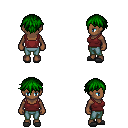
a pixel art fantasy rpg character, female body template, human, dark skin, maroon pirate shirt, teal pants, green short bangs hairstyle, gray slippers, four views (front, back, left, right), 2x2 character sprite sheet, small pixel art, hard edges, no anti-aliasing